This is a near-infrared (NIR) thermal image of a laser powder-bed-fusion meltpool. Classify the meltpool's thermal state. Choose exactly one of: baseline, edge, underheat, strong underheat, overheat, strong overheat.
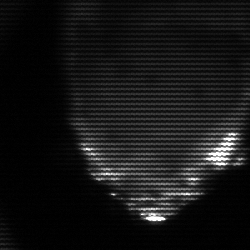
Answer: edge